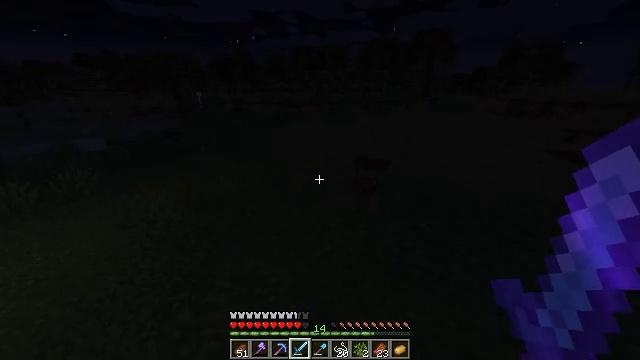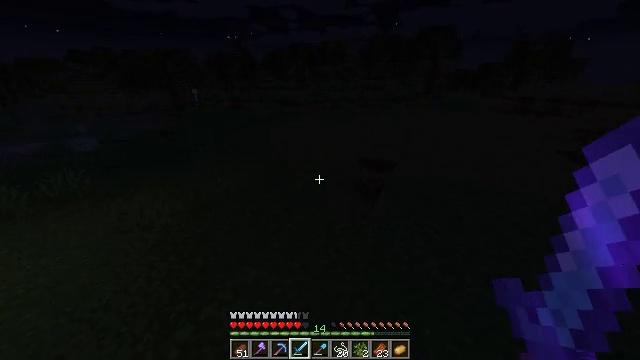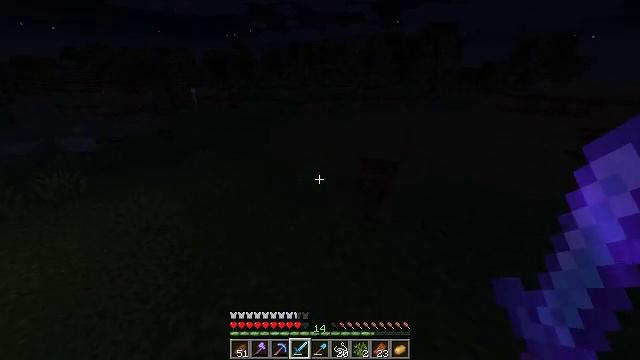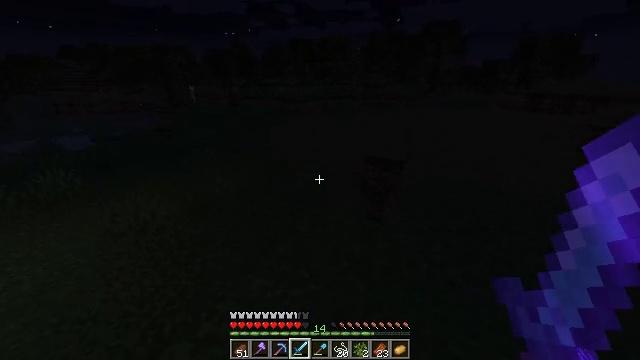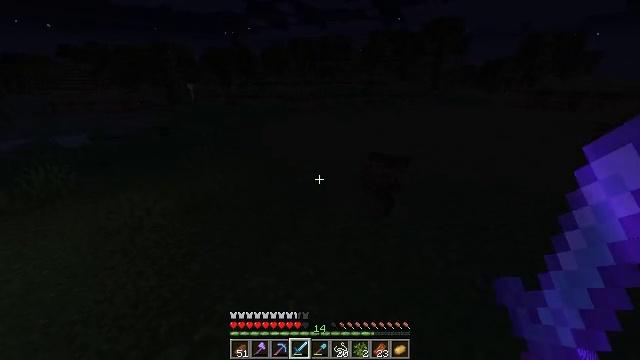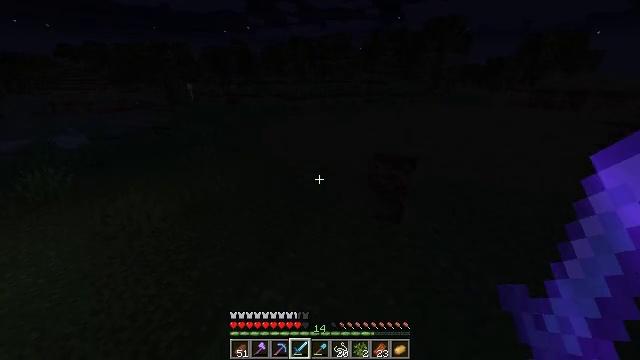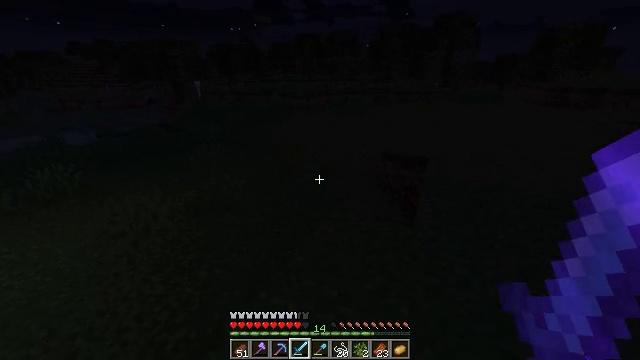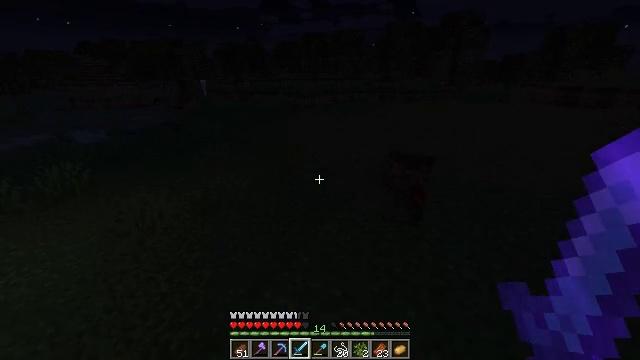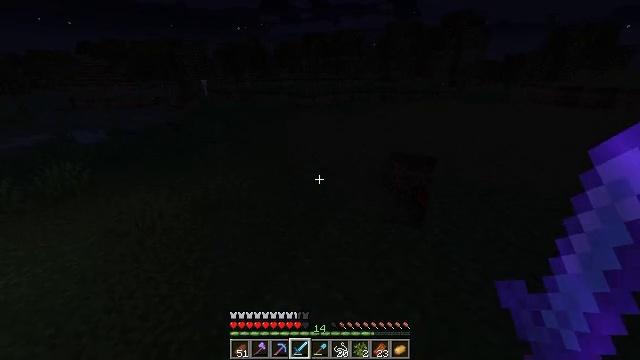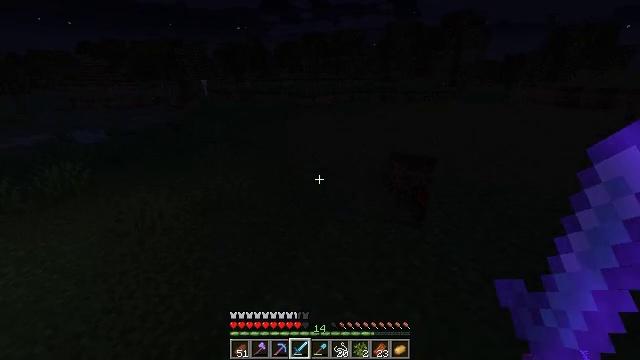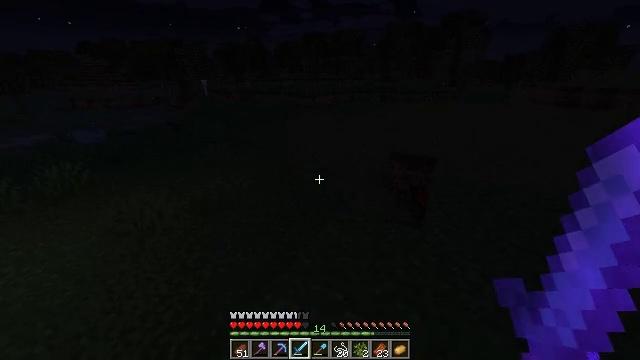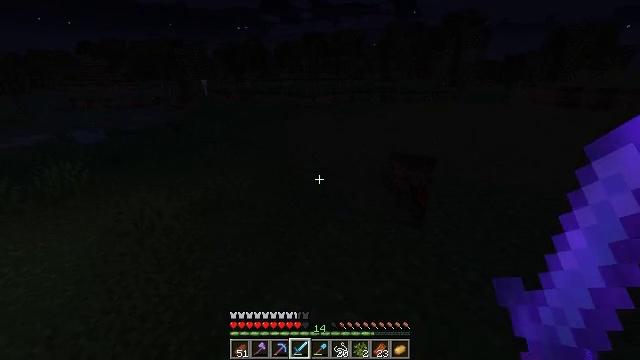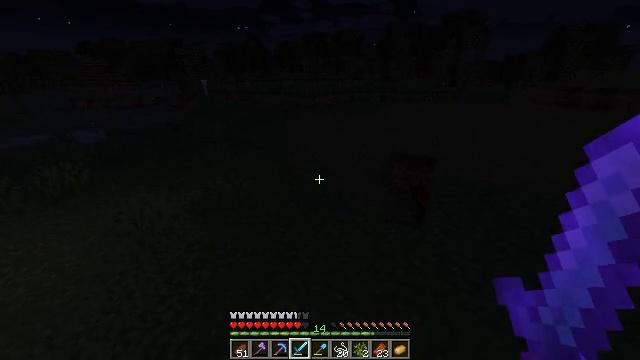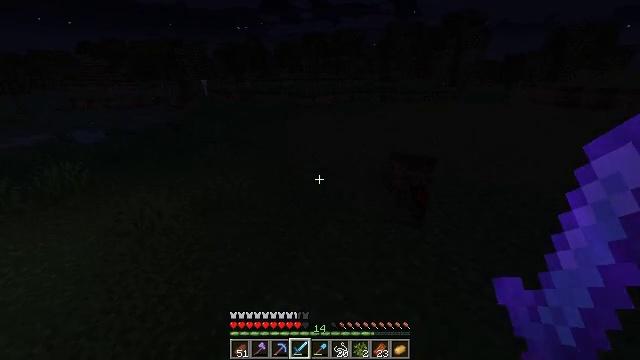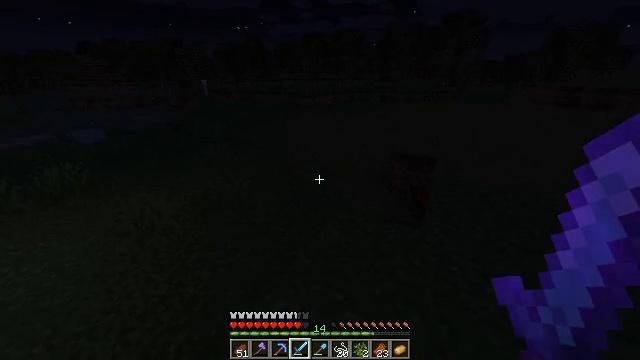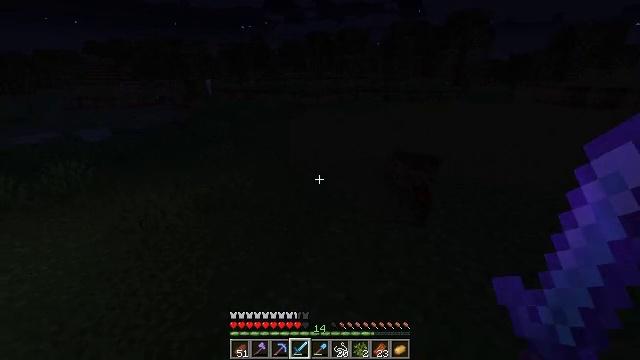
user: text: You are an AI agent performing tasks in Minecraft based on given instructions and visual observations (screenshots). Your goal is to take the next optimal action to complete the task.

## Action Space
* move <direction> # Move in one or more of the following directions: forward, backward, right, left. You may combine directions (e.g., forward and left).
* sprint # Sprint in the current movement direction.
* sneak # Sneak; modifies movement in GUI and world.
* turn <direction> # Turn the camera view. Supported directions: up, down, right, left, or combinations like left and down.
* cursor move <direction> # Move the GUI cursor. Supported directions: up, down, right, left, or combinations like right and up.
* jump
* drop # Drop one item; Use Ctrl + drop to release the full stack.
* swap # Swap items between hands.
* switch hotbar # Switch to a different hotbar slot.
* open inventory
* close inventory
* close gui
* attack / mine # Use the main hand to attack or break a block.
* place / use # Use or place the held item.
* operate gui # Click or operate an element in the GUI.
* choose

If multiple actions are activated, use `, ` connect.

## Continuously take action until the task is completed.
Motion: motion action
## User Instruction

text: Hunt mobs.
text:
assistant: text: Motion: move forward
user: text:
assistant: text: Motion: move forward
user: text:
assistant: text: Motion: move forward
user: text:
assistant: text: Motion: no_op
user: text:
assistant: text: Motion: no_op
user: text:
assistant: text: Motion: turn left
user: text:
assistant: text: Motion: turn left
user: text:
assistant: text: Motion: no_op
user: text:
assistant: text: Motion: no_op
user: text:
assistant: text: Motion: no_op
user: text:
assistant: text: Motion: no_op
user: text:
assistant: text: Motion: no_op
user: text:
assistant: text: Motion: no_op
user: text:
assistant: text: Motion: no_op
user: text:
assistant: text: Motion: no_op
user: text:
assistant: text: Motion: turn left
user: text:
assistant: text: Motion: turn left
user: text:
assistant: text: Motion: turn left
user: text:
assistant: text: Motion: turn left
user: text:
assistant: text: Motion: no_op
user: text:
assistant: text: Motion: no_op
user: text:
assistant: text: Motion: no_op
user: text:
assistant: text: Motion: no_op
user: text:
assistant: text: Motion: no_op
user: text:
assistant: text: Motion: no_op
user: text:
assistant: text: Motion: no_op
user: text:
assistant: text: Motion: no_op
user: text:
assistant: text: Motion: no_op
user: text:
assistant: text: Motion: no_op
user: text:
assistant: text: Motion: no_op